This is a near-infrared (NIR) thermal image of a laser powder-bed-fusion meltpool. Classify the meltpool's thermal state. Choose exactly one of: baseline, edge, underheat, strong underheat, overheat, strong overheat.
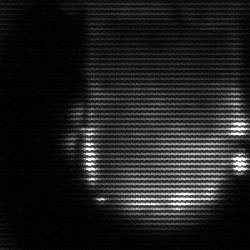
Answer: baseline